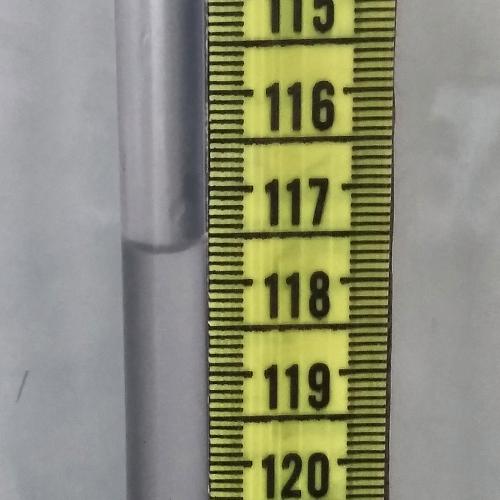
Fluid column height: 117.7 cm